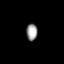
Tissue: lung
Cell type: Epithelial cells
Senescence score: 0.1921
Nuclear area (px): 180
Mean DAPI intensity: 157.411